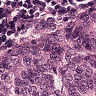
Metastatic tissue present: yes